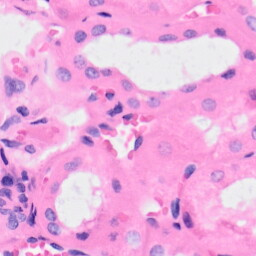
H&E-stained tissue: Kidney